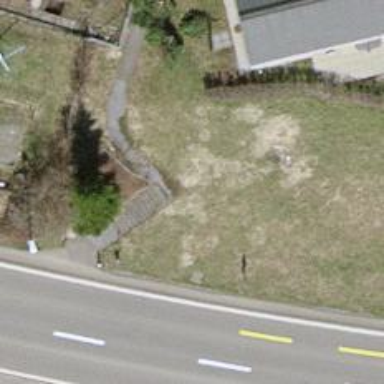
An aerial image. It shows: Set of steps on the road.